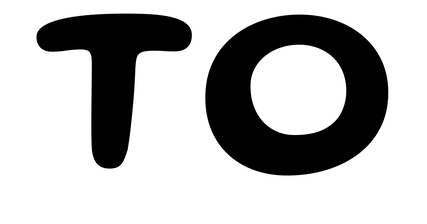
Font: Gluten_Medium